Field crop: maize
Growth stage: 2
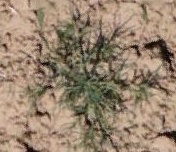
Species: salsola